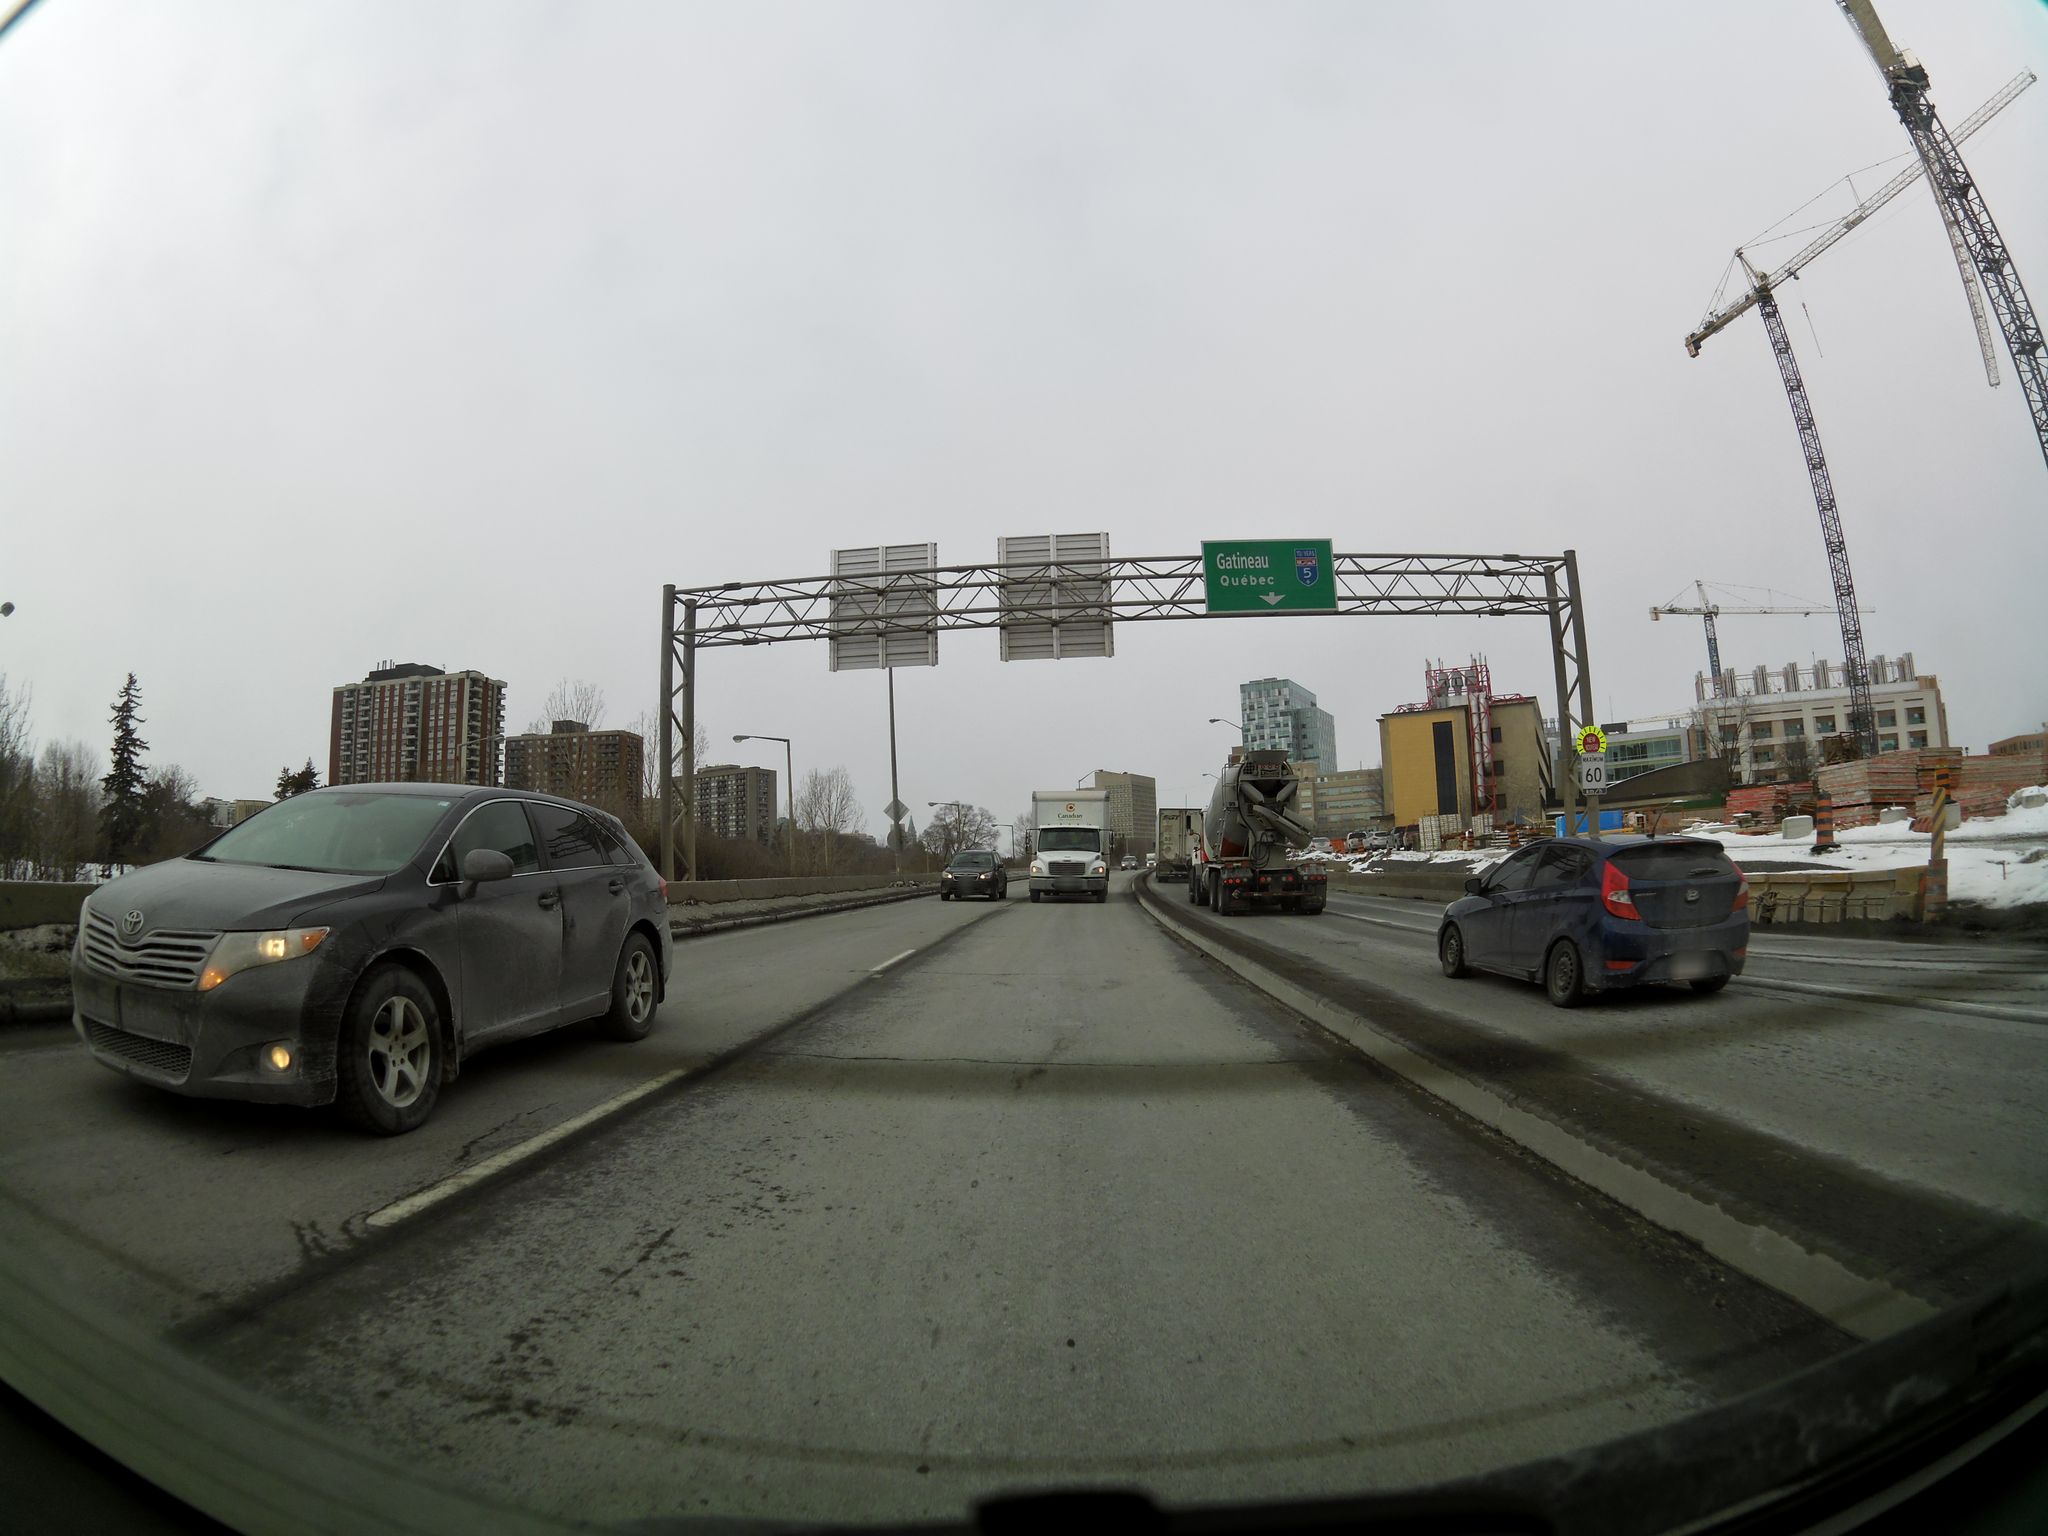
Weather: snowy
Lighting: day
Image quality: good
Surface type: driving surface
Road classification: primary, motorway_link
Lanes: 2
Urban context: urban centre
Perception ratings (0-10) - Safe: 5, Lively: 3.23, Beautiful: 0.92, Boring: 7.28, Depressing: 3.15, Wealthy: 2.18